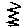
Label: zigzag